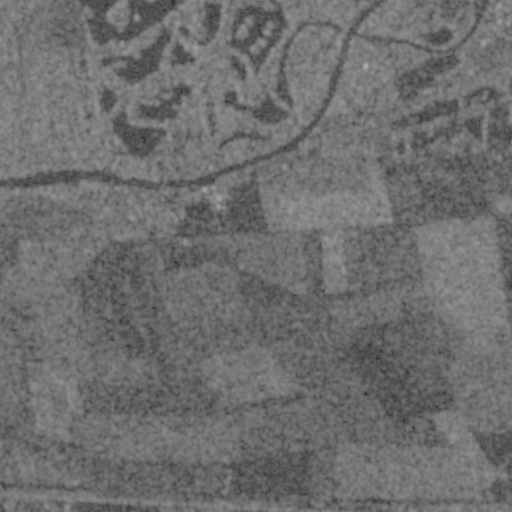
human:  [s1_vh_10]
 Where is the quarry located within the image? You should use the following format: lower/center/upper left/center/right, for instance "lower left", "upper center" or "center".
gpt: The quarry is located in the left of the image.
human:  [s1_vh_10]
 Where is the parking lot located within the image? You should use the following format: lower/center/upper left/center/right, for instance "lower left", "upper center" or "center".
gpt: There is no parking lot in the image.

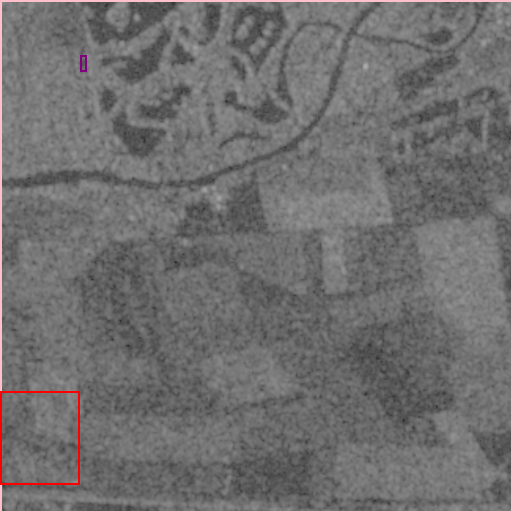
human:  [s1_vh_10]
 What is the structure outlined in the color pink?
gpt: The structure outlined in pink is a crop field.
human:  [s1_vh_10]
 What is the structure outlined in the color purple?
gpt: The structure outlined in purple is a park.
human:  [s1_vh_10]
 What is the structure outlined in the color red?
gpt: The structure outlined in red is a quarry.
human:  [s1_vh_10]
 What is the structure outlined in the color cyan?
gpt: There is no cyan outline.